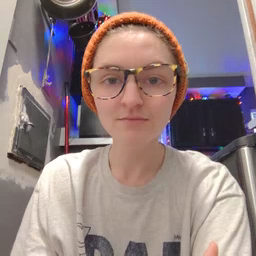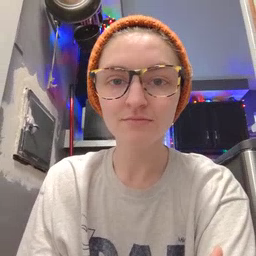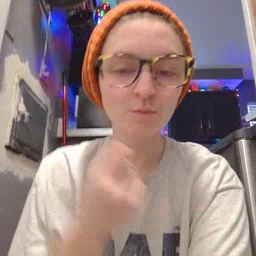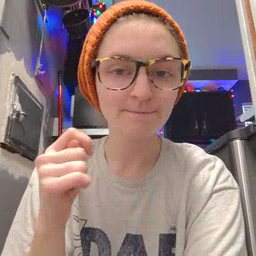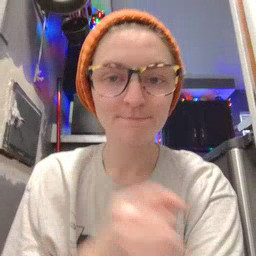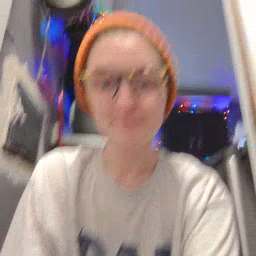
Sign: toy